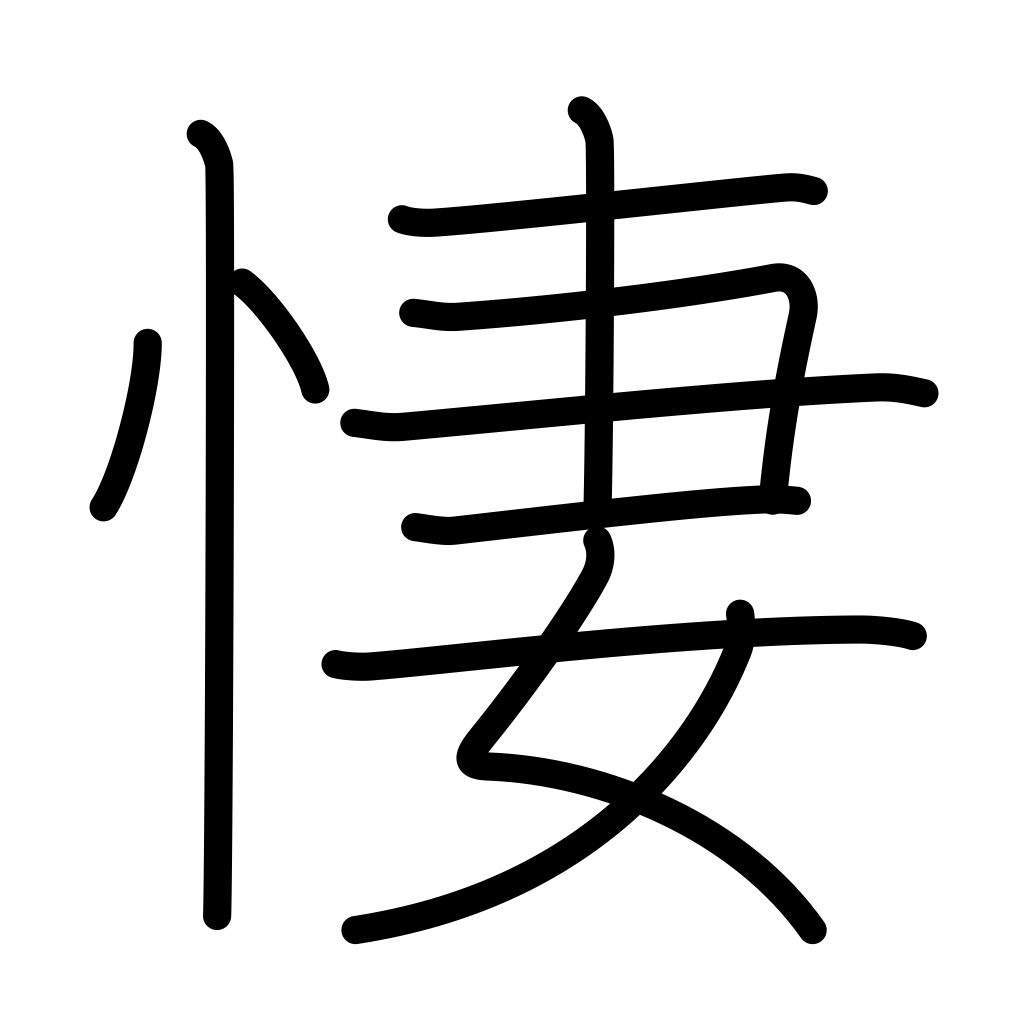
Meaning: be sad, be sorrowful